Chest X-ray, PA view. Patient: 73 years old, sex M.
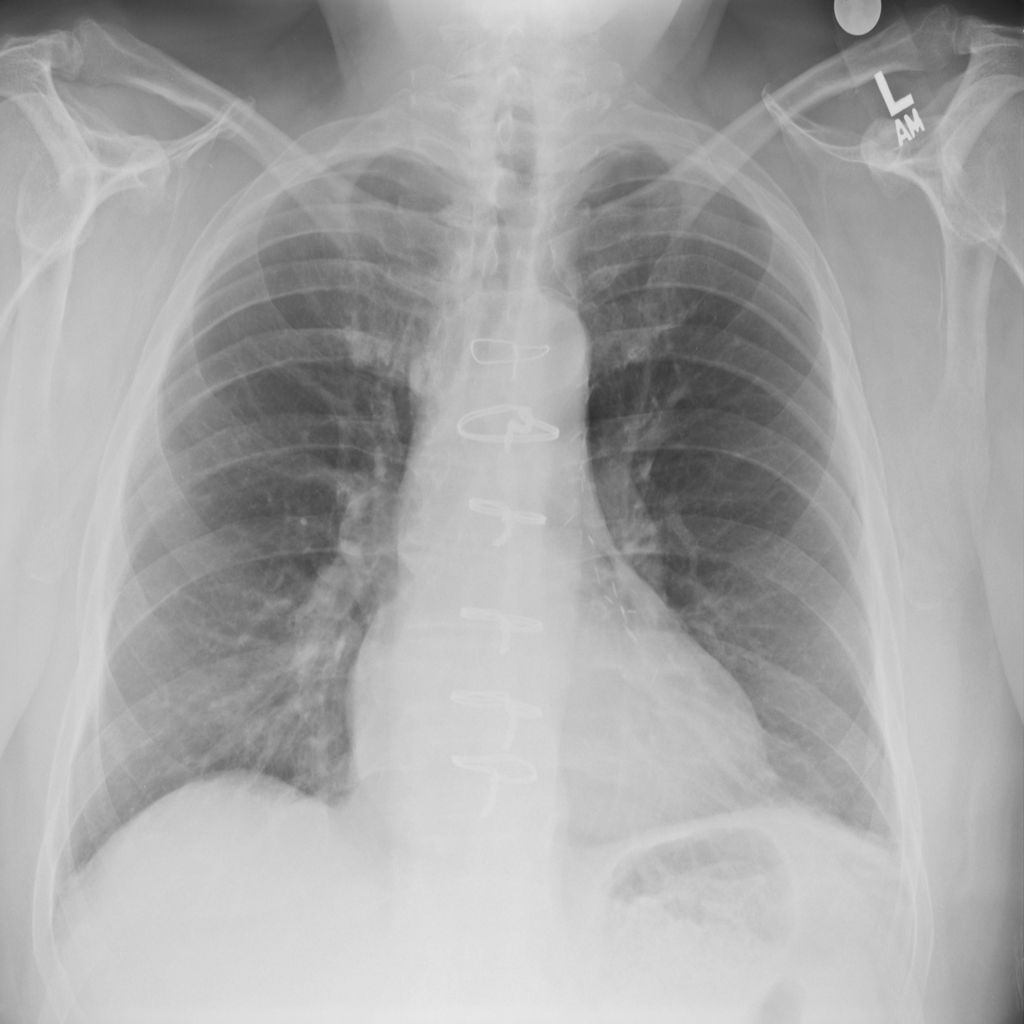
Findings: No Finding